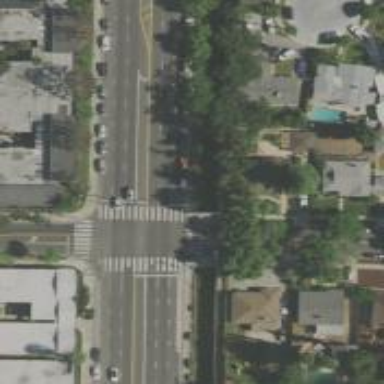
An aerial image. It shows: Crossing on the road.